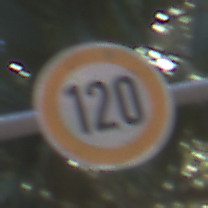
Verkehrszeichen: Geschwindigkeit120
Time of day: MorningAfternoon
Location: Outdoor (Suburban)
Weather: PartlyCloudy
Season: NotSpecified
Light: Natural